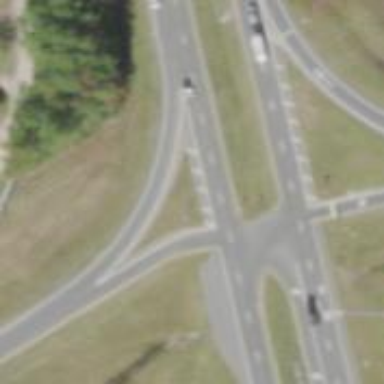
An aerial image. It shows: Diamond junction on motorway link.